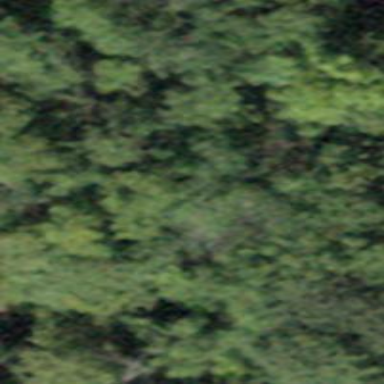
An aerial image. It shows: Forest area.